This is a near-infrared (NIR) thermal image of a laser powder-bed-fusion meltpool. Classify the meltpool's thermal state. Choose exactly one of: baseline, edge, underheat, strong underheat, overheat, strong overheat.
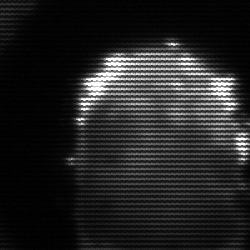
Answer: baseline